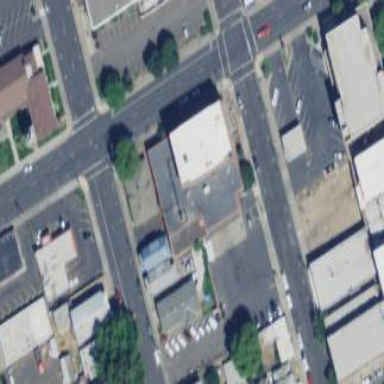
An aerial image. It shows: Building that serves as post office.